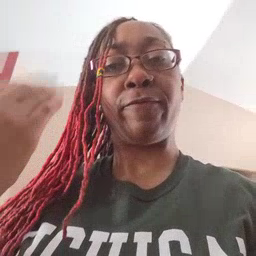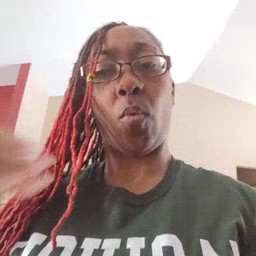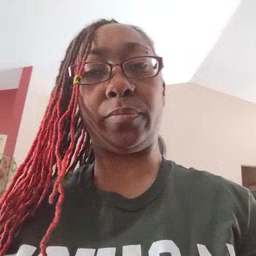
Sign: before